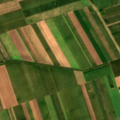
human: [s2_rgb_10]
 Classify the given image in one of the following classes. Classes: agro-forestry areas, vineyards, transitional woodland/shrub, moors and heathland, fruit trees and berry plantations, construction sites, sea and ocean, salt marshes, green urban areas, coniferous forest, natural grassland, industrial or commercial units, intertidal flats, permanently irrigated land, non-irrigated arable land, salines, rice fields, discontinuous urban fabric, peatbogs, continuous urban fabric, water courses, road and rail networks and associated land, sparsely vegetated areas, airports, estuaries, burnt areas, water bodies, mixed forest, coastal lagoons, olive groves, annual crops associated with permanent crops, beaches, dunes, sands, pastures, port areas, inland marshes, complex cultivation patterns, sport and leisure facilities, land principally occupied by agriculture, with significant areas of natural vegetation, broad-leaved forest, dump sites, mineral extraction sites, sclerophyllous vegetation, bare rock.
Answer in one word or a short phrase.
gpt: non-irrigated arable land